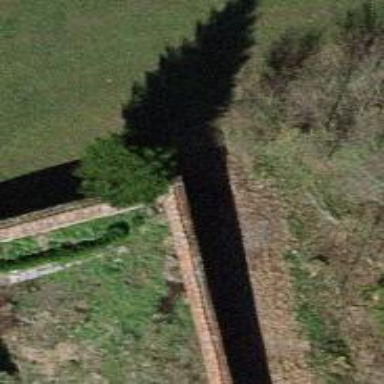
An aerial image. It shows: Wall barrier.